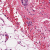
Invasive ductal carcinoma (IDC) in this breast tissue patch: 0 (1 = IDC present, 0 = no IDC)